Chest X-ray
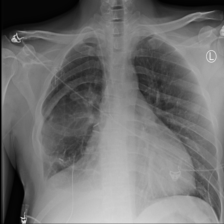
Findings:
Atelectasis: negative
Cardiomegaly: negative
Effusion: negative
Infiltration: negative
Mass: negative
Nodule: negative
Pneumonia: negative
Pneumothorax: negative
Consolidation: negative
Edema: negative
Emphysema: negative
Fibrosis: negative
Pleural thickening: positive
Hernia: negative